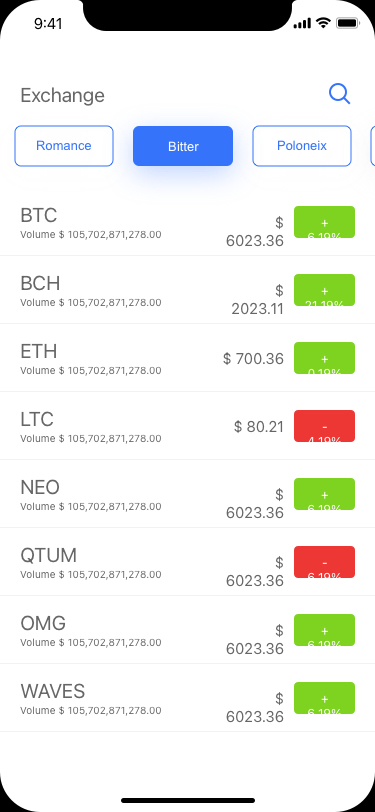
Text in this UI design:
Exchange
BTC
Volume $ 105,702,871,278.00
$ 6023.36
+ 6.19%
BCH
Volume $ 105,702,871,278.00
$ 2023.11
+ 21.19%
ETH
Volume $ 105,702,871,278.00
$ 700.36
+ 0.19%
LTC
Volume $ 105,702,871,278.00
$ 80.21
- 4.19%
NEO
Volume $ 105,702,871,278.00
$ 6023.36
+ 6.19%
QTUM
Volume $ 105,702,871,278.00
$ 6023.36
- 6.19%
OMG
Volume $ 105,702,871,278.00
$ 6023.36
+ 6.19%
WAVES
Volume $ 105,702,871,278.00
$ 6023.36
+ 6.19%